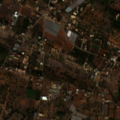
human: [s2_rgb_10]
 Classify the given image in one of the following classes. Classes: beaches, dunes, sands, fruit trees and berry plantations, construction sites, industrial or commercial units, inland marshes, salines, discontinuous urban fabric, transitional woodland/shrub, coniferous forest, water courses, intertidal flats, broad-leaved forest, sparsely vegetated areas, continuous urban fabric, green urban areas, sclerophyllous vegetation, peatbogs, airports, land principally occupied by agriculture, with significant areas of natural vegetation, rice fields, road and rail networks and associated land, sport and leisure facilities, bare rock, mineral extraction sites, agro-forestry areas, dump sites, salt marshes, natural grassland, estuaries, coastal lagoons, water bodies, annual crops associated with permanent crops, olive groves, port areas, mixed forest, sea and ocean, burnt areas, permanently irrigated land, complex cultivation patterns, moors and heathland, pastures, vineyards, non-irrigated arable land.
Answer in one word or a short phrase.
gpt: fruit trees and berry plantations, annual crops associated with permanent crops, complex cultivation patterns